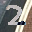
Label: 2